Question: I'm attempting to open some database files used by a legacy application that I know almost nothing about. The databases appear to be in file pairs of a and , for example: and .
I have never seen this type of database before and wasn't able to find anything useful through Google. I also don't know what language or tool the developer used for this app, but it seems that he used the default generic icon for his published executable. This is it:

Can anyone tell me anything about this application, what type of database it uses and how I might open the database myself?
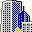
Answer: The program that was using this database was a custom written application by a former consultant.
I never did figure out what type of database he was using, or how to open it properly. But I did manage to extract all the data out of it. I opened the file up in EditPad and found that all records had fixed-length fields. With this knowledge I was able to easily write a small application to parse all the binary data and export everything to .csv
So I was ultimately able to get the data. Woot!